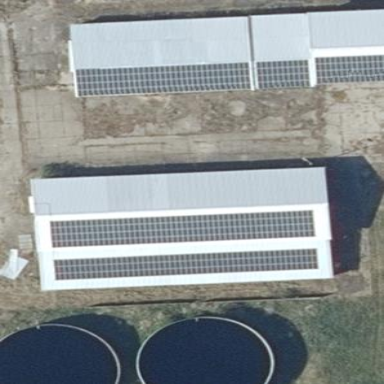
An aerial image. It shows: Solar photovoltaic panel generating electricity. It is small installation located on building.